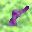
Label: 8